Interaction volume radius: 10 \u00c5
Interaction volume height: 15 \u00c5
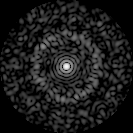
Disorder parameter: 0.8375